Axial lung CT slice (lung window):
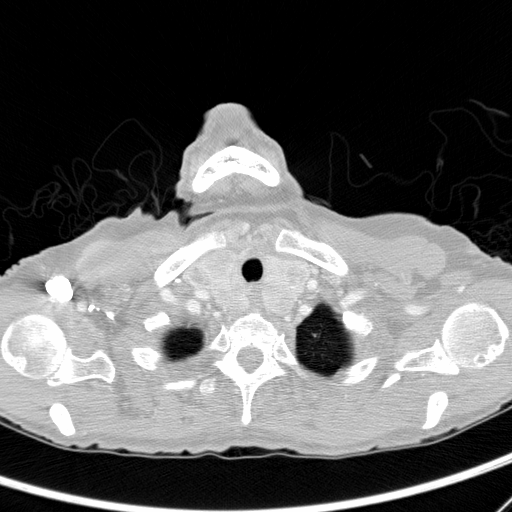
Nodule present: no